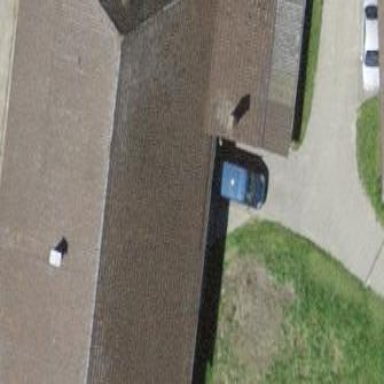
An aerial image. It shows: Farm building.